Brain MRI, t2w sequence, axial 2D slice.
Patient: age 24, sex F, weight 95 kg, height 1.95 m
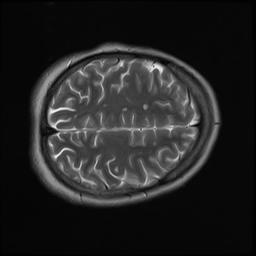